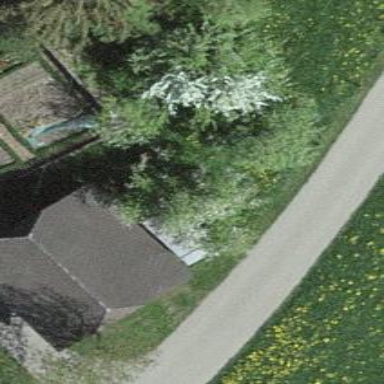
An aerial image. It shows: Barn.